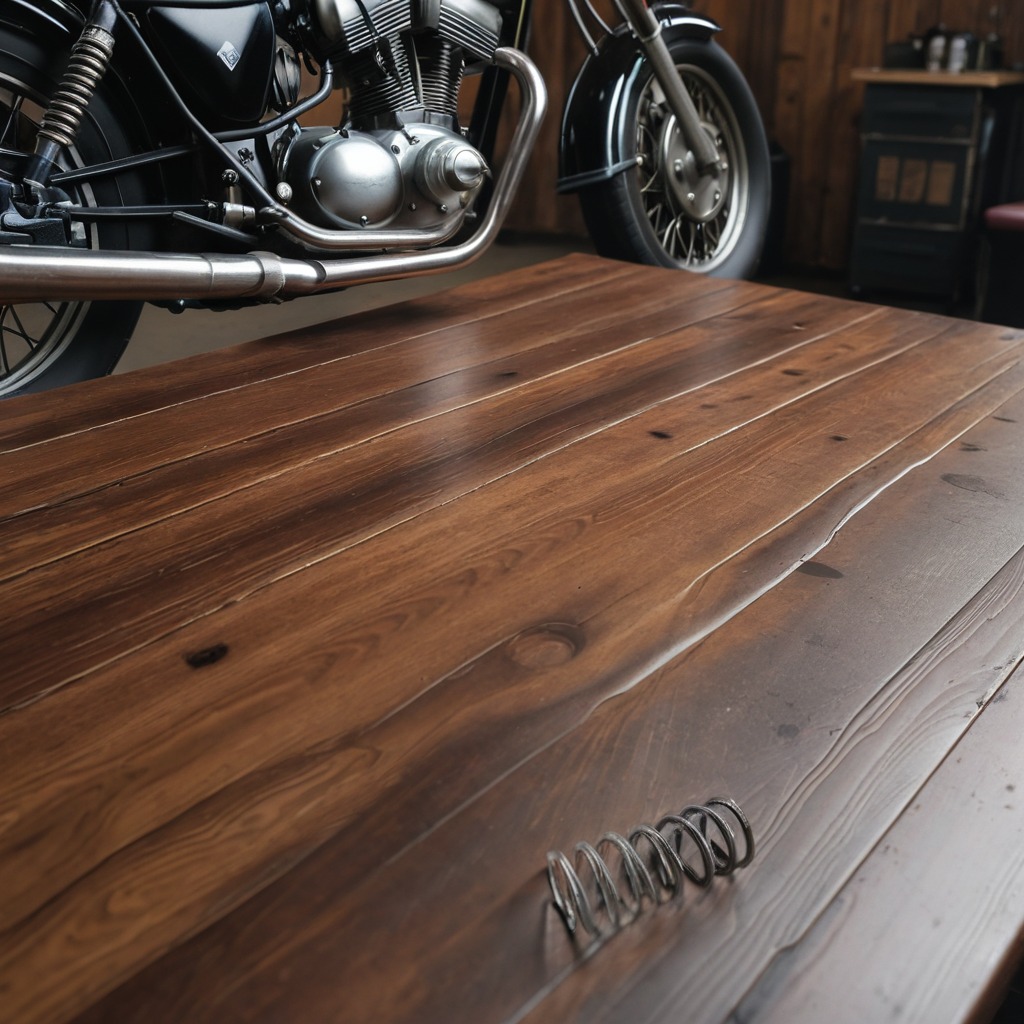
A coiled metal spring is lying on an oil-spilled wooden table in a vintage motorcycle garage.